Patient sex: F
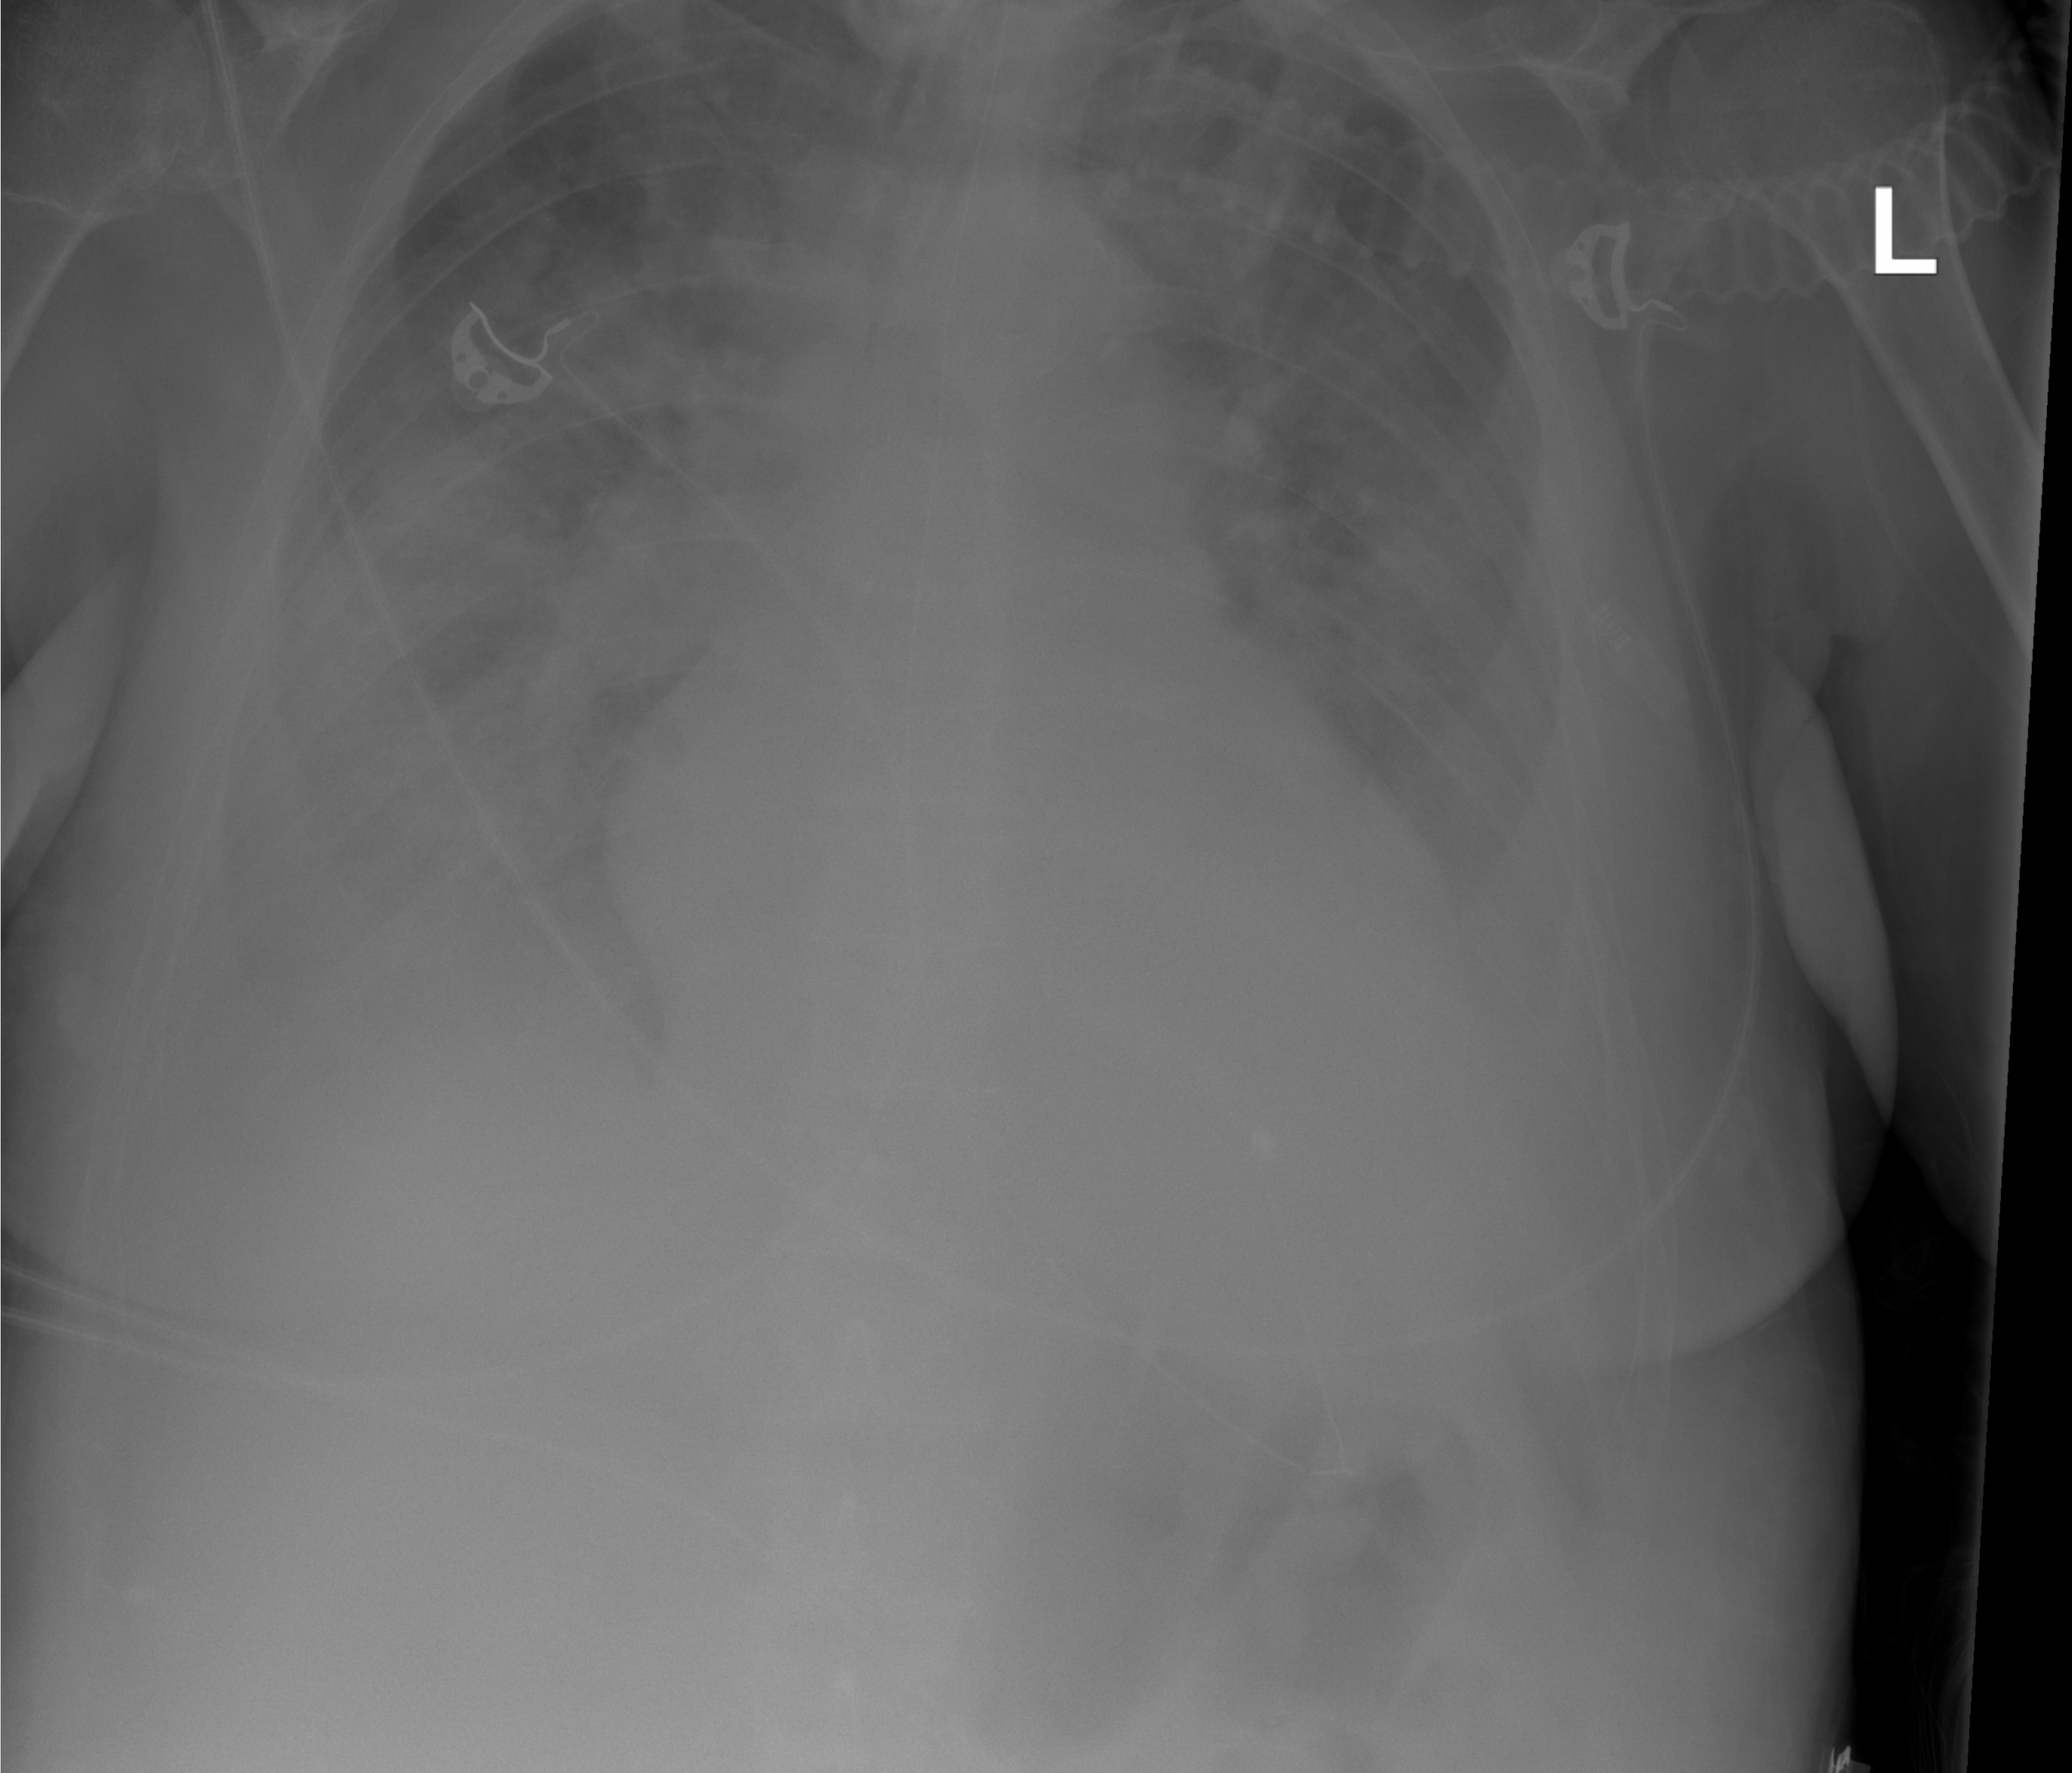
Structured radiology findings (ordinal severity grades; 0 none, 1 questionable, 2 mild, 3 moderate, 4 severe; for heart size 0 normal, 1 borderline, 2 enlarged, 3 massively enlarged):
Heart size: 0
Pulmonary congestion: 2
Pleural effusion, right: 3
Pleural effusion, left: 2
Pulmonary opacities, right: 3
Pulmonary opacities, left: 2
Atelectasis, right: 2
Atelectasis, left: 2